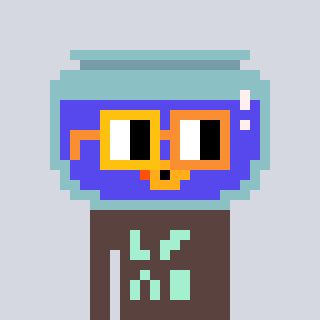
a pixel art character with square yellow and orange glasses, a goldfish-shaped head and a darkbrown-colored body on a cool background